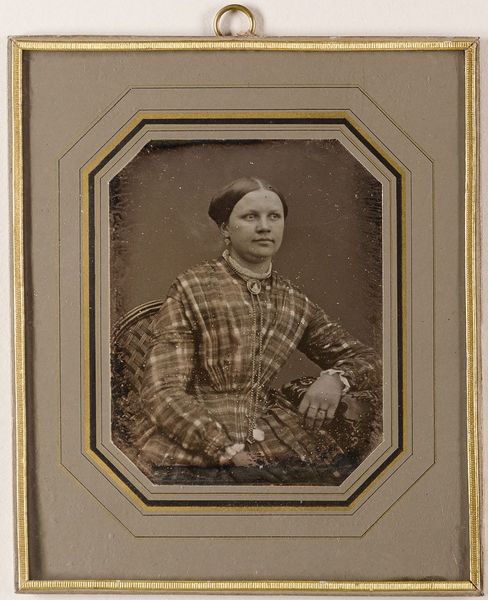
Titel: Porträt einer Frau
Künstler: Richard Scholz
Standort: Hamburg
Institution: Museum für Kunst und Gewerbe Hamburg
Schlagwörter: frau, portrait, figur, foto, fotografie, photographie, photo, lichtbild, daguerreotypie, bildwerke, angewandte und bildende kunst, hessische systematik, porträt, porträtfotografie, porträtphotographie, hüftbild